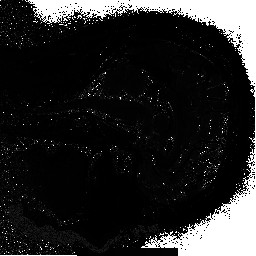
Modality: T2starmap
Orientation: sagittal
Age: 29
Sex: male
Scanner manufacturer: siemens
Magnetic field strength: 3 T
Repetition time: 0.043 s
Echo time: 0.00184 s